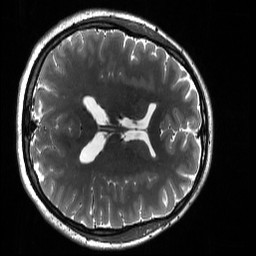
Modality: T2w
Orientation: axial
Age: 19
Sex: female